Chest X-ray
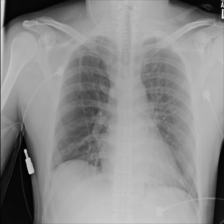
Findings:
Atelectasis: positive
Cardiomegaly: negative
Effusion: negative
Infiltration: positive
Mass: negative
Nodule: negative
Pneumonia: negative
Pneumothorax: negative
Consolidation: negative
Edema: negative
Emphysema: negative
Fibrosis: negative
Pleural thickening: negative
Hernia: negative